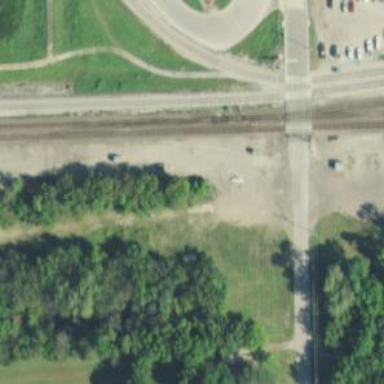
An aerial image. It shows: Abandoned railway.